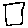
Label: square